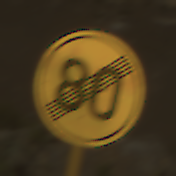
Verkehrszeichen: EndeGeschwindigkeit80
Umgebung: Outdoor, Nature
Tageszeit: MorningAfternoon
Wetter: Clear
Licht: Natural
Jahreszeit: NotSpecified
Kontrast: HighContrast